Question: Could anyone recommend a good Drag-and -Drop framework out of the box ?
Something like this jquery-ui example, where one can drop a set of widgets onto a sort of Dashboard layout page - example using a photo gallery <URL>
I just recently found this very cool jquery-ui and Bootstrap 3.0 based dynamic layout tool called gridmanager - <URL>
You can also check out demos here <URL>
So with this in mind, I'd like to add a drag/drop sidebar which will allow me to drop "gadgets" onto the grid system.
I'm using Kendo UI as well as JQWidgets, but I'm a bit unsure of how to integrate drag/drop onto this gridmanager system.
After adding jquery-ui and gridmanager js/css files to my index page, here's what the code looks like :
'''
<section id="dashboard-view" class="mainbar" data-ng-controller="dashboard as vm">
<section class="matter">
<div id="mycanvas">
<div class="row">
<div class="col-md-6">
<p>Content</p>
</div>
<div class="col-md-6">
<p>Content</p>
</div>
</div>
</div>
</section>
</section>
<script>
$(document).ready(function () {
var gm = $("#mycanvas").gridmanager({ // fluid widths
controlPrepend: "<div class='row-fluid'><div class='col-md-12'><div id='gm-addnew' class='btn-group '>",
rowClass: "row-fluid",
rowSelector: "div.row-fluid",
rowPrepend: "<div class='row-fluid gm-editing'>"
});
$(".myexternalcontrol").on("click", function (e) {
// Example use of internal gridmanager function:
gm.appendHTMLSelectedCols('<p>my content to append to all my selected cols</p>');
});
});
</script>
'''
Again, I'd like to setup a sidebar or topbar of widgets which can be dragged onto each grid section below (see screen shots).
and here's a screen shot of how it renders in my beta website.

Thnks in advance for your advice.
regards,
Bob
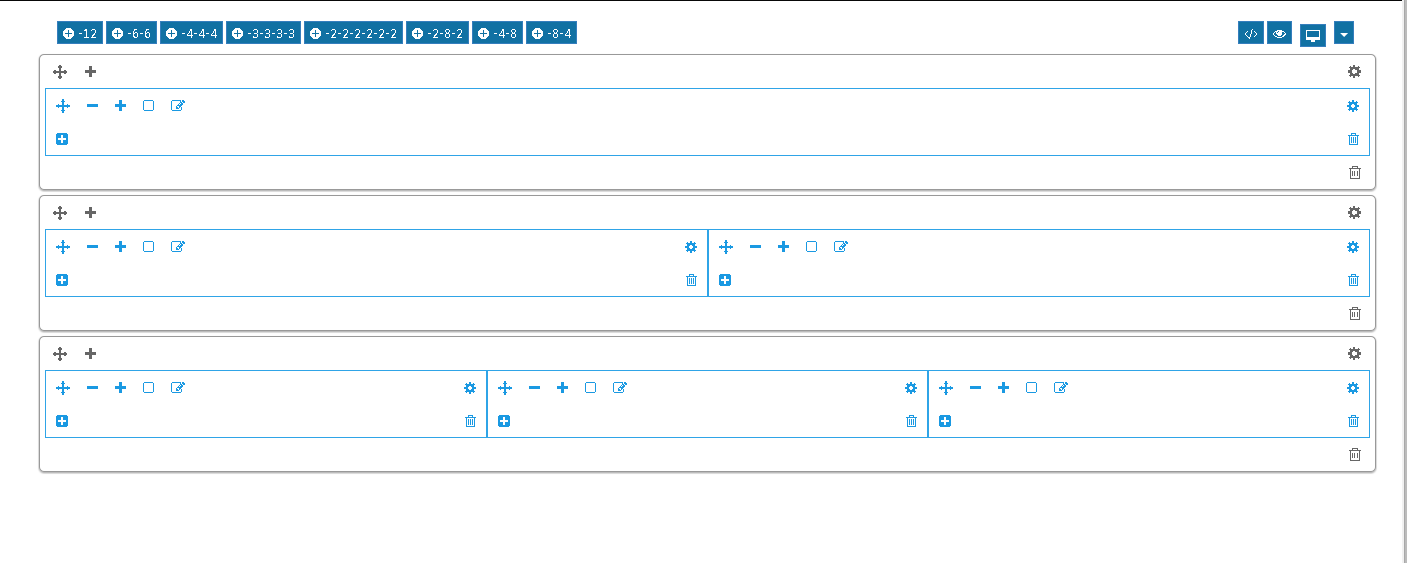
Answer: I'm one of the authors of gridmanager.js. Firstly, jqueryUI is required by gridmanager, so you've already got the drag/drop functionality on the page. However, GM is already using the draggable/sortable jqueryUI features, so be warned you might get some clashes.
GM actually creates a lot of temp markup (and then strips it out on preview/save) - have a look at the generated source code - you'll see divs of class "gm-editable-region" - might be worth trying to make that class a 'droppable' region (i.e, so other things can be dropped on it). You might have to extend gridmanager's activateCols function in order to 'reactivate' the droppable regions when it's gone through the preview process though.
Good luck - the github issue queue is here <URL>